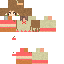
A female human skin with pale skin, wearing brown long hair dressed in a red tshirt and red pants, featuring a closed mouth.